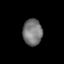
Tissue: lung
Cell type: Others
Senescence score: 0.2141
Nuclear area (px): 501
Mean DAPI intensity: 120.144